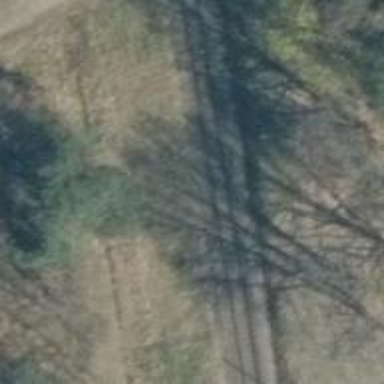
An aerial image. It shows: Railway track.